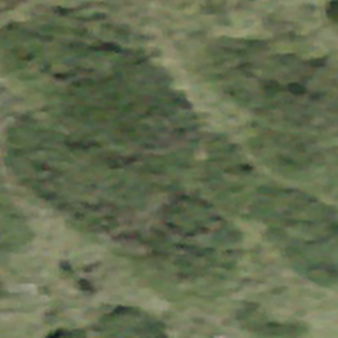
Label: other